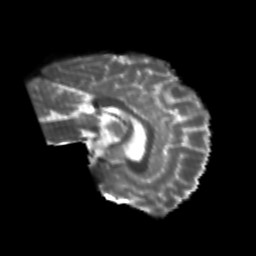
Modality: T2w
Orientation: sagittal
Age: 26
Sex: female
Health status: healthy
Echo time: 0.074 s